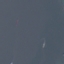
Land use / land cover: SeaLake